Question: I am trying to create reversible themes in ASP.NET. I can successfully change themes using a dropdown list, but I am running into problems changing SkinID's and generic HTML controls (which are all div's except for the body tag) programmatically. I moved all my attribute- and skin-changing code to the PreInit method of my Base Page. Now I get a NullReferenceException when I run the page. I thought this code was supposed to use the existing controls it is supposedly pointing to. What am I missing or doing wrong?
Here is my code:

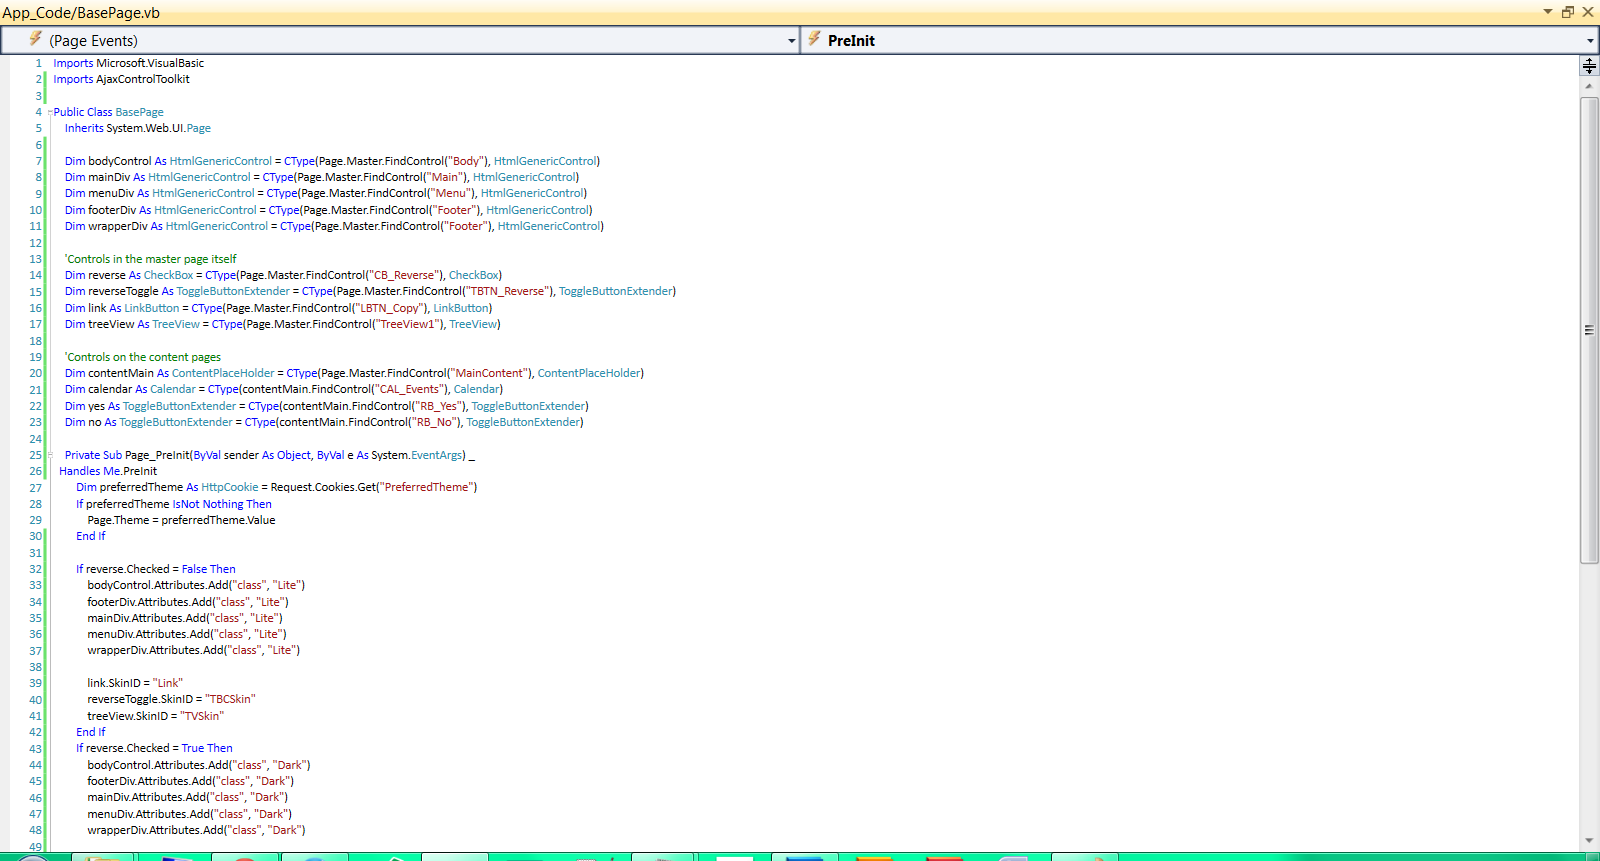
Answer: The 'PreInit' event is probably too early in the page lifecycle to look for controls with 'FindControl'. You're also doing your declarations outside of the event. That may have something to do with your null reference as well. I'd see if you can change it to look later in the lifecycle. This may be helpful if you haven't already seen it: <URL>